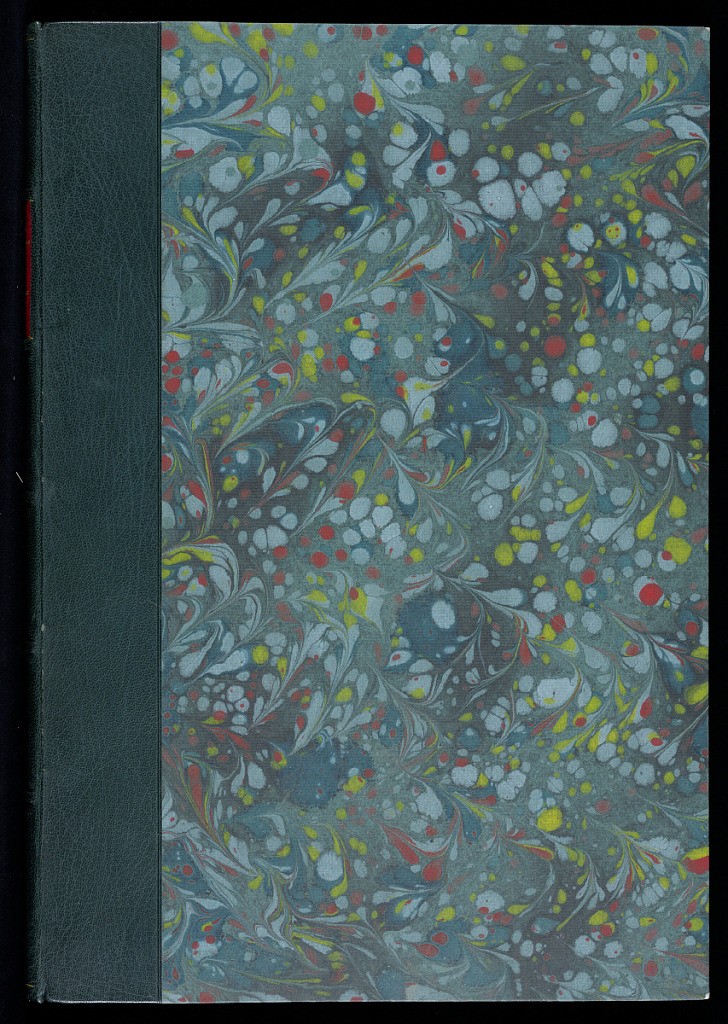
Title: Album of Ornamental Trophy and Cartouche Designs
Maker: Pierre Ranson, French, 1736–1786
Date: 1759–80
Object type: Album
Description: Album containing two series of ornamental floral trophy and cartouche designs. Possibly designs for fire screens or hand fans. Title page for each series, plates unnumbered and unsigned.